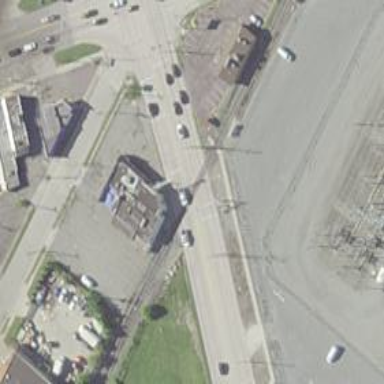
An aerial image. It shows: Railway crossing.